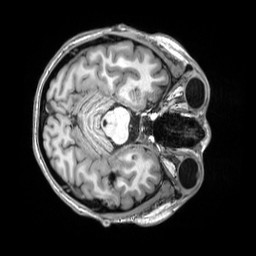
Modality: T1w
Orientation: axial
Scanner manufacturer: siemens
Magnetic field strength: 3 T
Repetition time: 2.5 s
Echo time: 0.00343 s